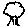
Label: tree